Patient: sex F, age 74
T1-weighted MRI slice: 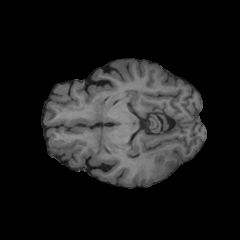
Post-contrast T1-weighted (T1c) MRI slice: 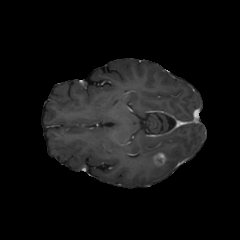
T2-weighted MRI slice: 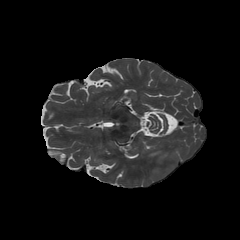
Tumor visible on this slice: yes
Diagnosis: Glioblastoma, IDH-wildtype
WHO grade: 4